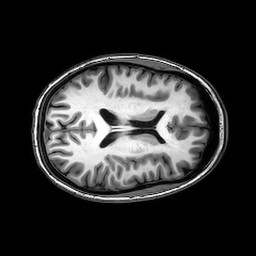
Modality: T1w
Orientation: axial
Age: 24
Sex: female
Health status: healthy
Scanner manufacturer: philips
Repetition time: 0.00817 s
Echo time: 0.00374 s